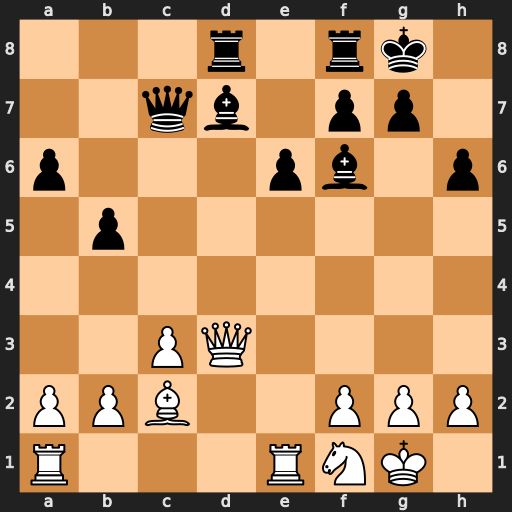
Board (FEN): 3r1rk1/2qb1pp1/p3pb1p/1p6/8/2PQ4/PPB2PPP/R3RNK1
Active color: w
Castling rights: -
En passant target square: -
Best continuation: Qh7#